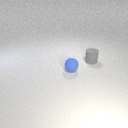
small blue rubber sphere in front of small gray rubber cylinder